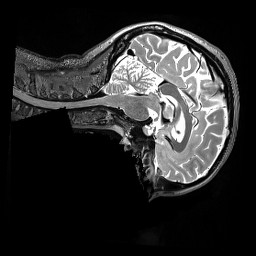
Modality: T2w
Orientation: sagittal
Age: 44
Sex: female
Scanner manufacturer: siemens
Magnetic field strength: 3 T
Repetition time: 3.2 s
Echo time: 0.562 s